Question: I am trying to write the SQL that selects all 'products' and available 'features'.
My database is as follows:
'''
CREATE TABLE IF NOT EXISTS 'products' (
'product_id' int(11) NOT NULL AUTO_INCREMENT,
'product_name' varchar(255) NOT NULL,
'product_description' varchar(255) NOT NULL,
'product_weight' varchar(255) NOT NULL,
'product_price' decimal(11,2) NOT NULL,
'product_image' varchar(255) NOT NULL,
PRIMARY KEY ('product_id')
);
CREATE TABLE IF NOT EXISTS 'features' (
'feature_id' int(11) unsigned NOT NULL AUTO_INCREMENT,
'feature_uri' varchar(255) NOT NULL,
'feature_name' varchar(100) NOT NULL,
'feature_title' varchar(150) DEFAULT NULL,
'feature_body' text,
'feature_body_short' varchar(255) DEFAULT NULL,
'feature_image' varchar(255) DEFAULT NULL,
'parent_id' int(11) unsigned NOT NULL,
PRIMARY KEY ('feature_id'),
UNIQUE KEY 'feature_uri_UNIQUE' ('feature_uri'),
KEY 'parentFK' ('feature_id'),
FULLTEXT KEY 'feature_name_FT' ('feature_name'),
FULLTEXT KEY 'feature_body_FT' ('feature_body')
);
CREATE TABLE IF NOT EXISTS 'feature_products' (
'feature_product_id' int(11) unsigned NOT NULL AUTO_INCREMENT,
'feature_product_order' smallint(6) DEFAULT NULL,
'feature_product_standard' tinyint(1) NOT NULL,
'feature_id' int(11) unsigned NOT NULL,
'product_id' int(11) unsigned NOT NULL,
PRIMARY KEY ('feature_product_id'),
KEY 'productFK' ('product_id'),
KEY 'featureFK' ('feature_id')
);
'''
I would like to be able to do this in one loop e.g:
'''
{foreach}
<tr>
<td>{name}</td>
<td>{weight}</td>
<td>{if product_id == 1}yes{/if}</td>
<td>{if product_id == 2}yes{/if}</td>
etc
<tr>
{/foreach}
'''
I am using Zend, if this can be of use.
Trying to achieve this HTML:

UPDATE:
Non of the suggested answers are working, instead I managed to hack it to work like this:
'''
SELECT
p.*,
(
SELECT
GROUP_CONCAT(f.feature_id SEPARATOR ', ')
FROM feature_products fp
LEFT JOIN features f ON f.features_id = fp.feature_id
WHERE fp.product_id = p.product_id
LIMIT 1
) as features
FROM product p
'''
Although the problem with the above code is that it does not return 'feature_product_standard'
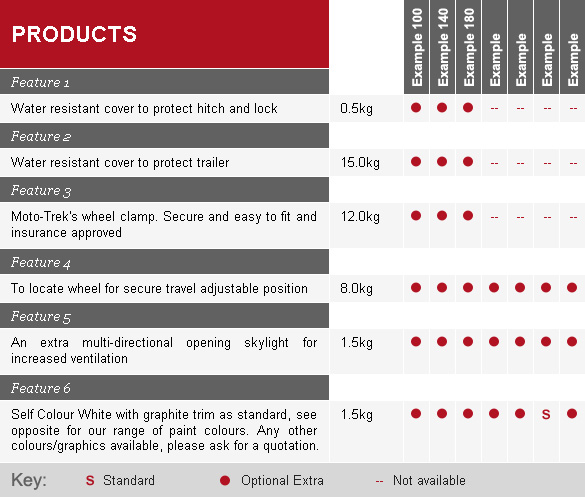
Answer: I'm assuming that you have MySQL, dunno about Zend, but this should get you started.
'''
SELECT
p.product_name
, p.product_description
, p.product_weight
, p.product_price
, p.product_image
, GROUP_CONCAT(f.feature_id ORDER BY f.feature_id) as feature_ids
, GROUP_CONCAT(f.feature_name ORDER BY f.feature_id) as feature_names
FROM products p
LEFT JOIN feature_products fp ON (fp.product_id = p.product_id)
LEFT JOIN features f ON (f.feature_id = fp.feature_id)
GROUP BY p.product_id
'''